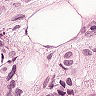
Metastatic tissue present: yes